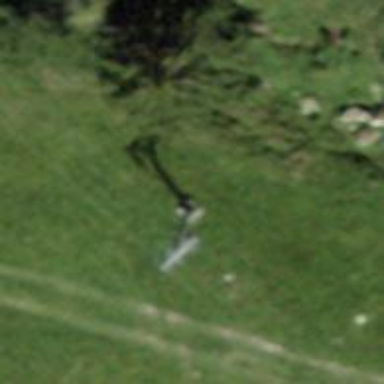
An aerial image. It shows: Pylon used for aerialway.